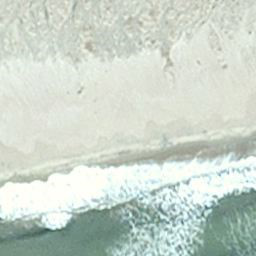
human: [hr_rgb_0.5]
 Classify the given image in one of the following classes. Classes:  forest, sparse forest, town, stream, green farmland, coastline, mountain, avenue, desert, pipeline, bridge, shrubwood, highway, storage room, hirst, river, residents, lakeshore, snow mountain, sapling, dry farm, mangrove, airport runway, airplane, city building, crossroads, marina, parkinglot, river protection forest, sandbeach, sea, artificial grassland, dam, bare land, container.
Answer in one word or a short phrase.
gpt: coastline